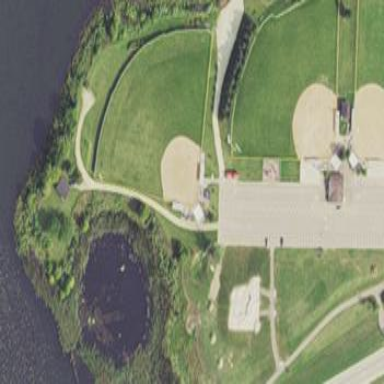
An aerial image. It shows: Baseball and softball pitch for leisure land.